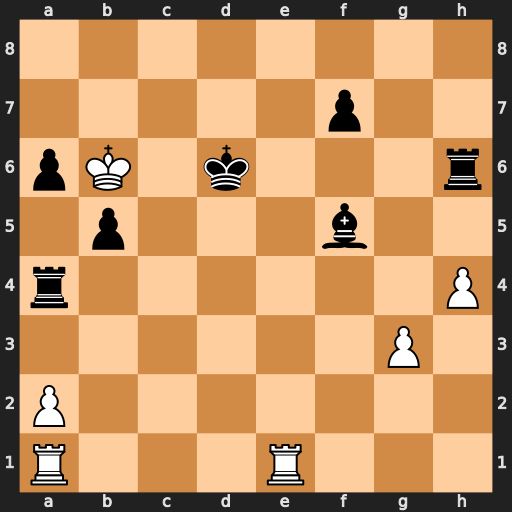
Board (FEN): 8/5p2/pK1k3r/1p3b2/r6P/6P1/P7/R3R3
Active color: w
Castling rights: -
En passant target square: -
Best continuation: Rad1+ Bd3 Rxd3+ Rd4 Rxd4#